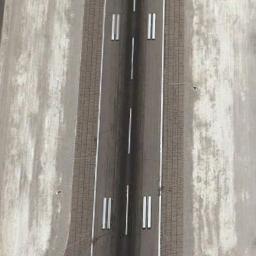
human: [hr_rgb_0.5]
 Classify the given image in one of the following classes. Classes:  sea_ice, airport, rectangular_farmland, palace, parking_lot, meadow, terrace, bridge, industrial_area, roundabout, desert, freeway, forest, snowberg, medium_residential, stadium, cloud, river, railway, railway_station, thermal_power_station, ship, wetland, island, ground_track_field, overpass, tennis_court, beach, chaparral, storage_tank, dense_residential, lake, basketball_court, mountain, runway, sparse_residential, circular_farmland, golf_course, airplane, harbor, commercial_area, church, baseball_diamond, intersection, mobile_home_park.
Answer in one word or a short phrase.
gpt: runway